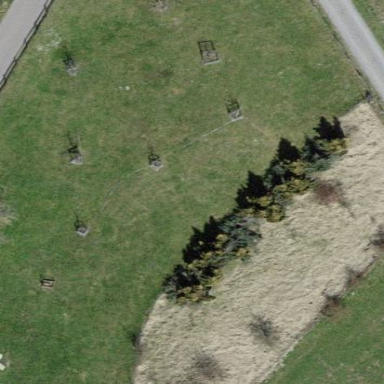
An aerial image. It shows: Area covered with grass.